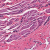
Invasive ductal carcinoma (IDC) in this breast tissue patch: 0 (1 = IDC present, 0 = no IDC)